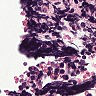
Metastatic tissue present: yes